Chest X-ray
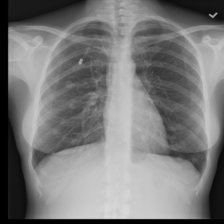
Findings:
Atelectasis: negative
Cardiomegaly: negative
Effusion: negative
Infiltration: negative
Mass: negative
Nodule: positive
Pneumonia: negative
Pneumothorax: negative
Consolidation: negative
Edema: negative
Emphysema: negative
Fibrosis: negative
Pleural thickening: negative
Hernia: negative